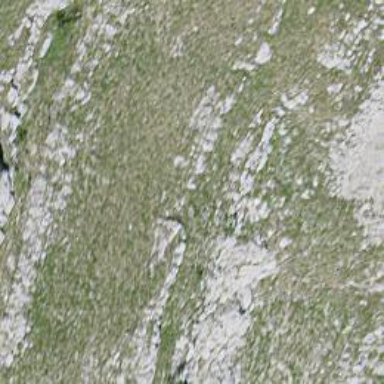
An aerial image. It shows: Cliff in nature.